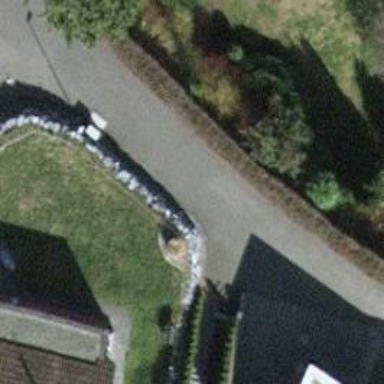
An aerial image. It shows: Hedge acting as barrier.